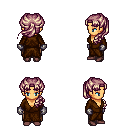
a pixel art fantasy rpg character, female body template, human, tanned skin, brown robe, robe skirt, white blonde princess hairstyle, metal gloves, maroon shoes, four views (front, back, left, right), 2x2 character sprite sheet, small pixel art, hard edges, no anti-aliasing